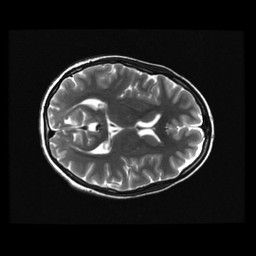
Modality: T2w
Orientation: axial
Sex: female
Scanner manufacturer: ge
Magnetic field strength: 3 T
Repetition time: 5 s
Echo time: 0.101 s